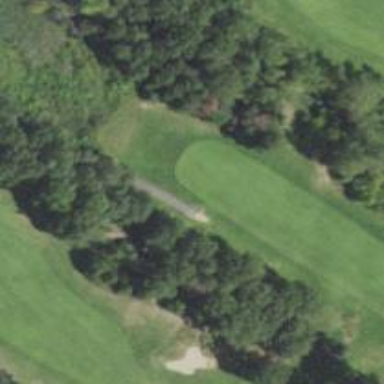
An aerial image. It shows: Path used for both walking and golf.